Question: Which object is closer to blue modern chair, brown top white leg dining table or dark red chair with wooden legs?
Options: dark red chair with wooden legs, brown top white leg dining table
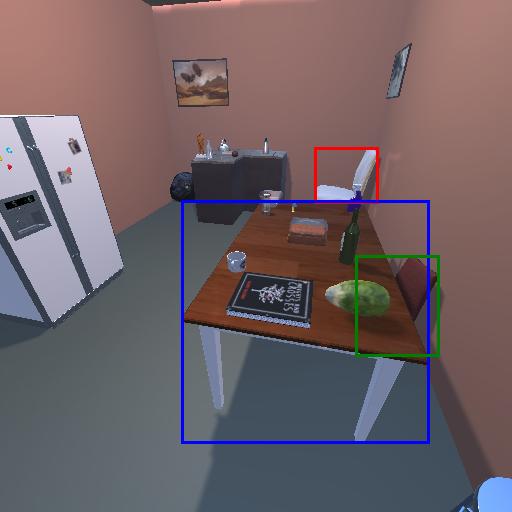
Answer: dark red chair with wooden legs